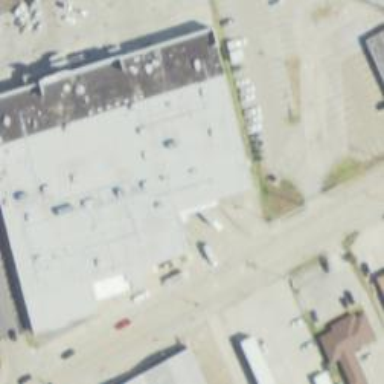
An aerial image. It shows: Supermarket located in building.